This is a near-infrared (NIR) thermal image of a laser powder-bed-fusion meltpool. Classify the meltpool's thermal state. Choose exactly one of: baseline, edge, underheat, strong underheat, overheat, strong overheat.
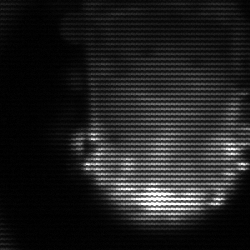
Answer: baseline